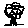
Label: tree